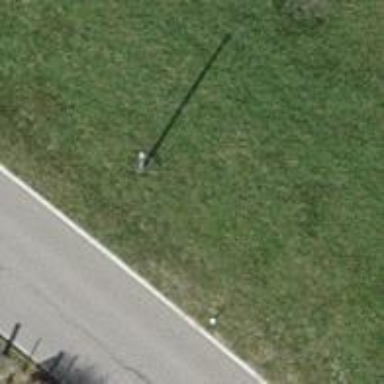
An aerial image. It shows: Power pole.